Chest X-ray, AP view. Patient: 10 years old, sex F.
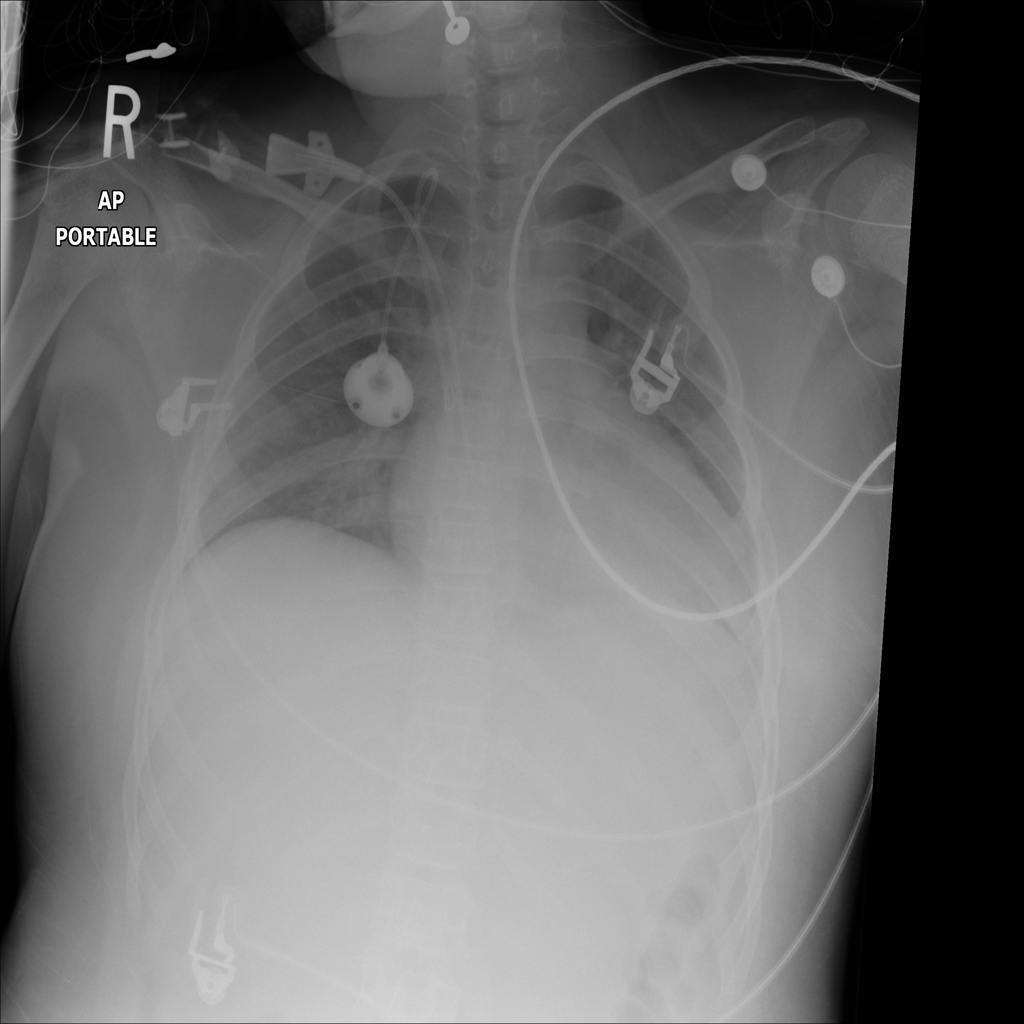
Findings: Infiltration